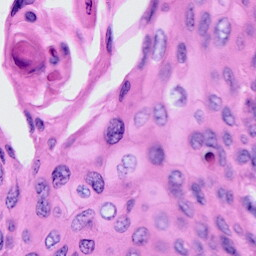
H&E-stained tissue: Cervix